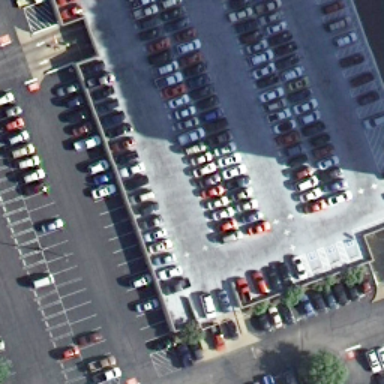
Lots of cars parked in lines in the parking lot .